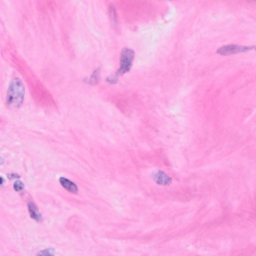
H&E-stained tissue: Breast